Question: I have a differential equation in the form of:
'''
x'(t) + x(t) = u(t)
'''
where 'x'(t)' is the first order derivative of 'x(t)'. This is a homework questions which asks to discretize the equation with forward difference approximation, and then to apply the resulting operator over an image (using MATLAB). I'm not asking for the solution, I'm just not clear on how to actually apply the operator to the image.
I replaced 'x'(t)' with '[x(t+h)-x(t)]/h' which I suppose makes the equation discrete, but I don't know how to go further (that is, as I said, apply this operator to an image using MATLAB).
Any help/references I can check out?
Full text of the exercise:

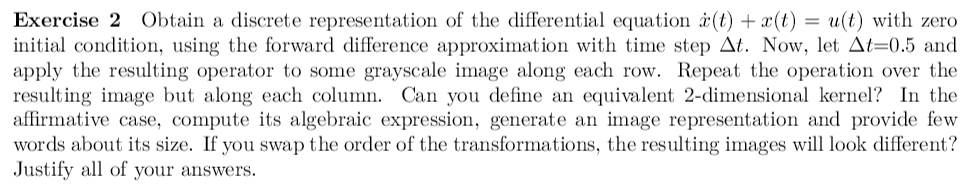
Answer: Yes, your initial ideas are correct.
t is the coordinate along the image row or in the second step along the column. What is not clear with the given choice of h=0.5 is the distance from pixel to pixel. Assuming it is 1 gives a doubling of the image size and requires interpolation between pixels.
As a filter, the solution is obtained via convolution with the sequence
'''
[ 1, exp(-h), exp(-2*h), exp(-3*h),... ]*h
'''
or
'''
[ 1, q, q^2, q^3, ... ]*h
'''
where q is the approximation of exp(-h) resulting from the discretization.
Or inverse convolution with '[ 1, -q]'.